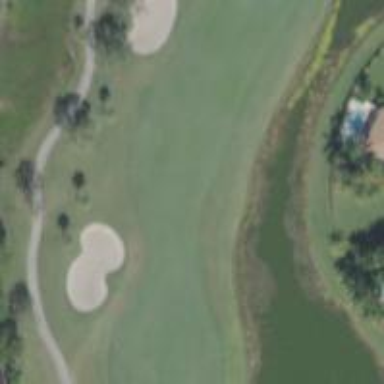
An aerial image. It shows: View of golf hole.